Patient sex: M
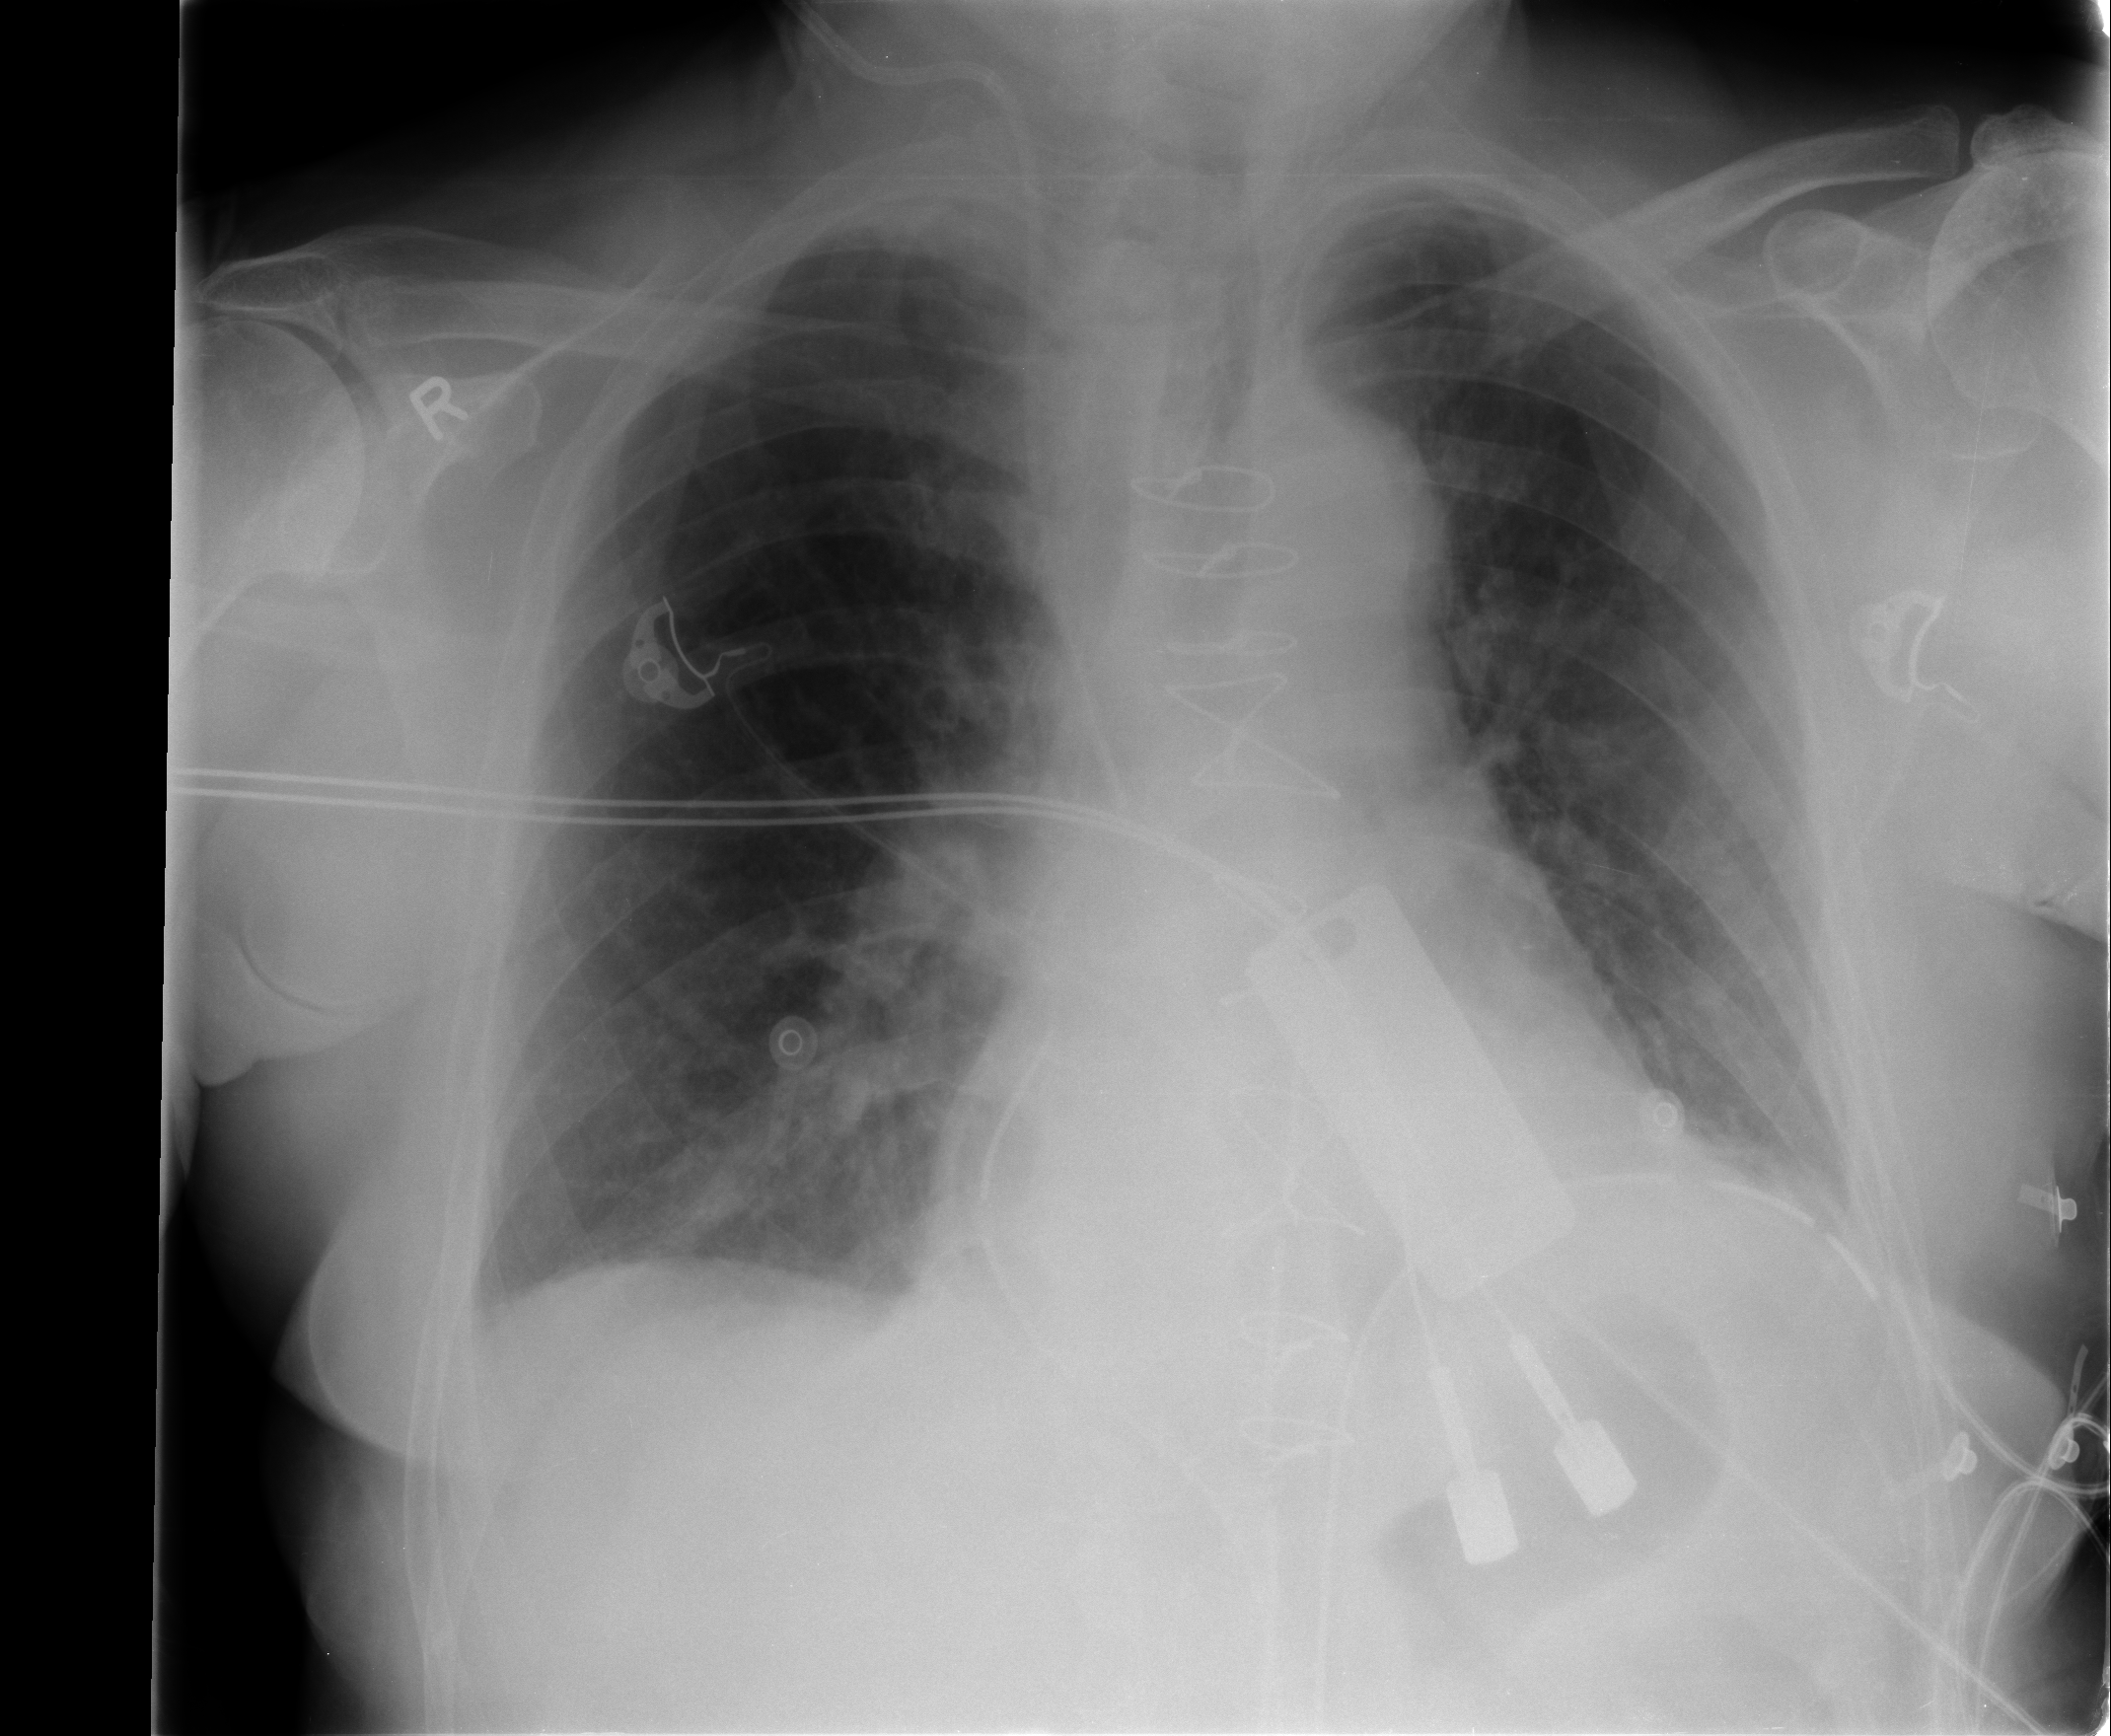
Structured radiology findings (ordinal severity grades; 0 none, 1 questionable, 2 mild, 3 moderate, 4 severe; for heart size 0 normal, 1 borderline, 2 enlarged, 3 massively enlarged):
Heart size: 0
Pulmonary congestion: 2
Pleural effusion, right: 0
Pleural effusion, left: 0
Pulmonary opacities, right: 0
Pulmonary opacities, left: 0
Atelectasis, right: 2
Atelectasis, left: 2